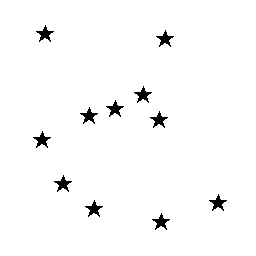
Squares: 0
Triangles: 0
Stars: 11
Total shapes: 11